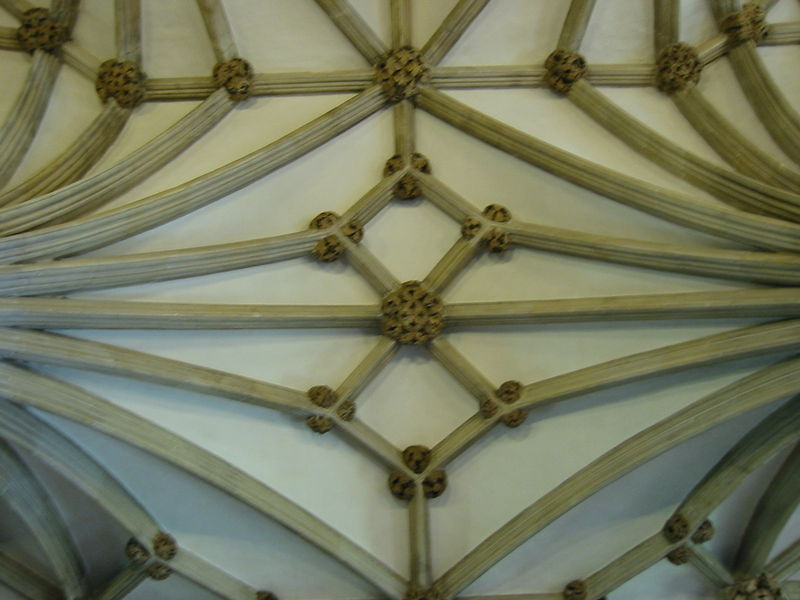
Titel: Kathedrale von Wells (St. Andrew’s Cathedral), Wells/Somerset
Standort: Wells, Kathedrale (EU - GB)
Schlagwörter: schatten, weiß, grau, licht, muster, ornament, wand, architektur, stein, innenraum, felder, kirche, gold, decke, gotik, relief, fassade, last, symmetrie, foto, fotografie, symetrie, stütze, gewölbe, kreuz, parallel, rippen, kugel, kugeln, photo, schlussstein, kreuzrippen, gotisch, rippengewölbe, rosette, schlusssteine, joch, streben, sakral, grat, rosetten, kreuzgang, epoche, spätgotik, renesaince, schlusstein, raumdecke, kirchendecke, schlussteine, x, gratrippen, gewölbefeld, gewölbefelder